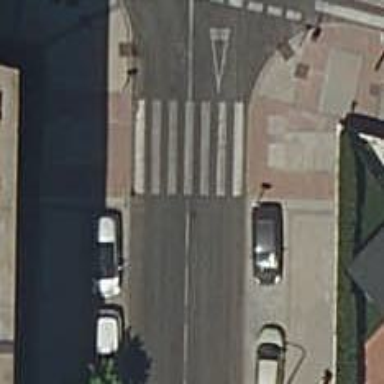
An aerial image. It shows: Zebra crossing on footway.